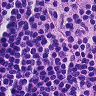
Metastatic tissue present: no